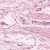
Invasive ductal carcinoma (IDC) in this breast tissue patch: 0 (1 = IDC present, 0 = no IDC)